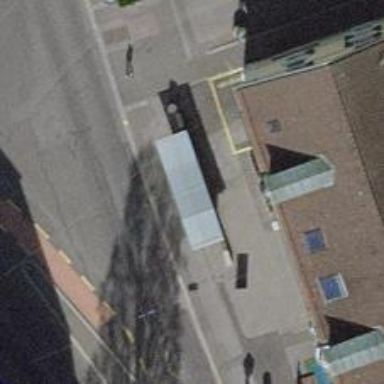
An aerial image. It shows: Bus stop with shelter. It is platform for public transport.